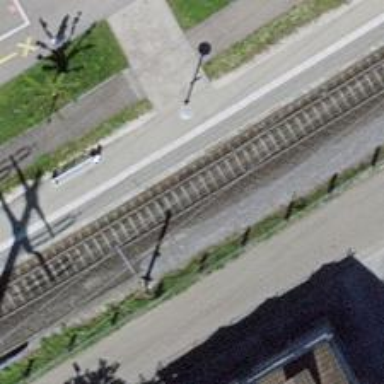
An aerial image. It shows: Public transport stop position along the railway.